Interaction volume radius: 10 \u00c5
Interaction volume height: 35 \u00c5
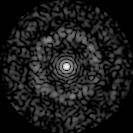
Disorder parameter: 0.8381